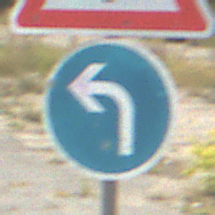
Verkehrszeichen: VorgeschriebeneFahrtrichtungLinks
Zusatzzeichen oben: Lichtzeichenanlage
Umgebung: Outdoor, Suburban
Tageszeit: Midday
Wetter: PartlyCloudy
Licht: Natural
Jahreszeit: Summer
Kontrast: HighContrast